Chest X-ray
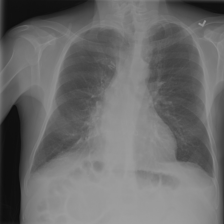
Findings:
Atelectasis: negative
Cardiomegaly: negative
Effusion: negative
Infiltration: negative
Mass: negative
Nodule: negative
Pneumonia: negative
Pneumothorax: negative
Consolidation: negative
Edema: negative
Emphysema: negative
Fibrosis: negative
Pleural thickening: negative
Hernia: negative